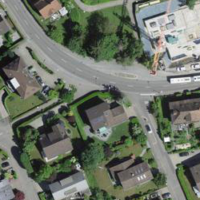
EUNIS habitat code: 55
Species observed at this site:
Cydonia oblonga